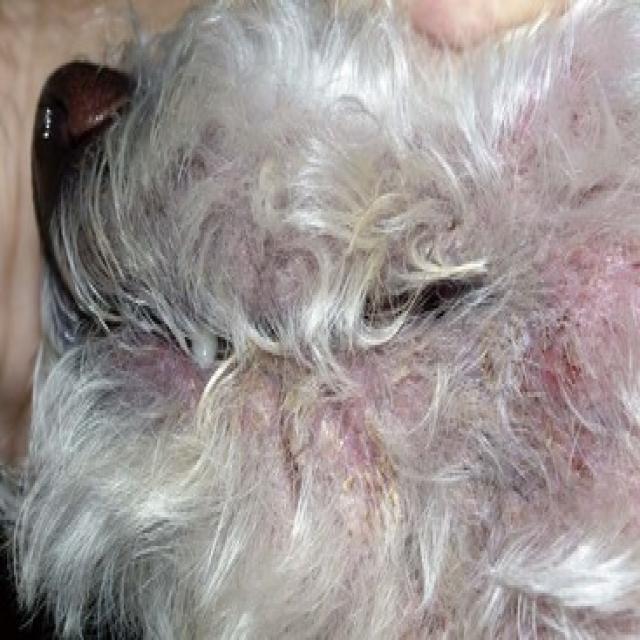
Canine hypersensitivity reaction — allergic skin response with urticaria, erythema, pruritus, and angioedema. May be food, environmental, or flea allergy related.